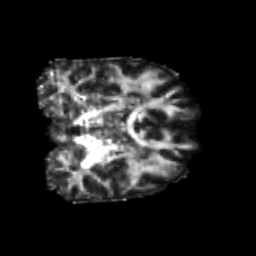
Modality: FA
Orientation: coronal
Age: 22
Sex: female
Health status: healthy
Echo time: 0.074 s